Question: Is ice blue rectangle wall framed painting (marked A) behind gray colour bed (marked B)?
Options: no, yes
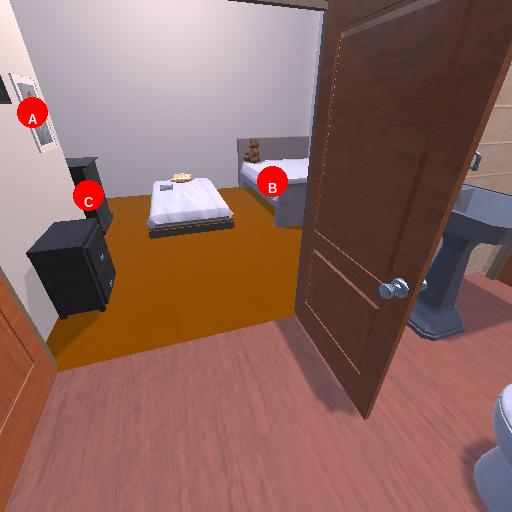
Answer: no